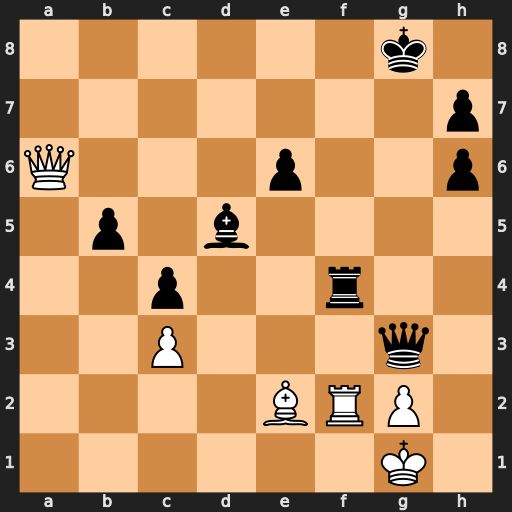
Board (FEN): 6k1/7p/Q3p2p/1p1b4/2p2r2/2P3q1/4BRP1/6K1
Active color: w
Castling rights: -
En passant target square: -
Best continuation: Qc8+ Kf7 Qc7+ Kg6 Qxf4 Qxf4 Rxf4